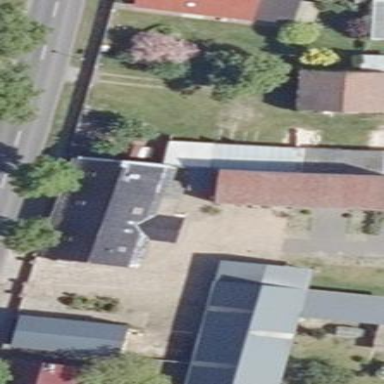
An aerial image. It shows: Gabled roofed house.